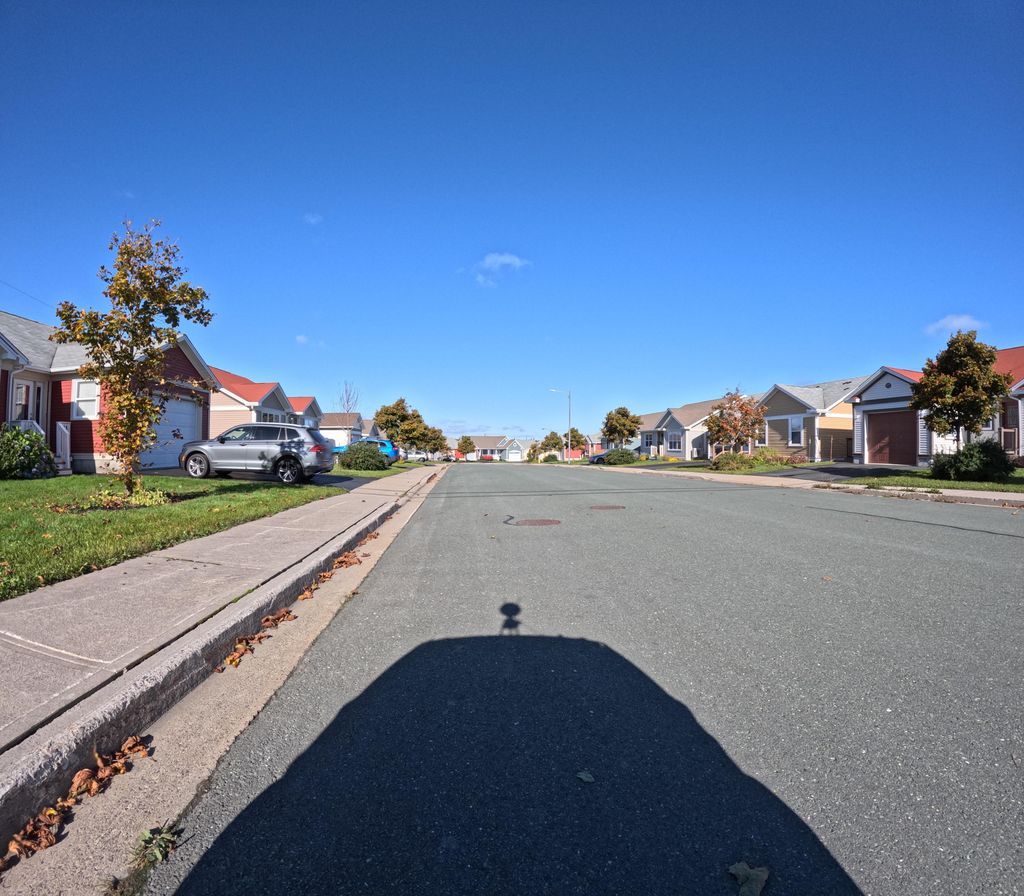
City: st_johns